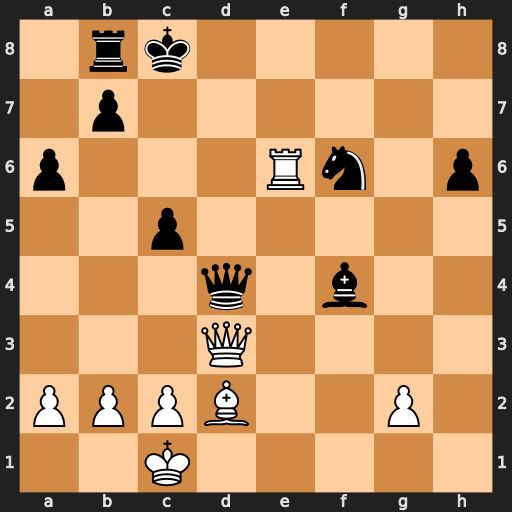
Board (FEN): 1rk5/1p6/p3Rn1p/2p5/3q1b2/3Q4/PPPB2P1/2K5
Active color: w
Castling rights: -
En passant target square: -
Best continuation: Qxd4 cxd4 Bxf4